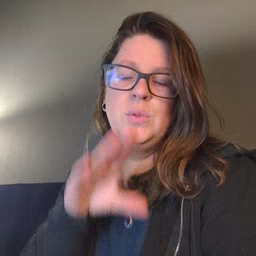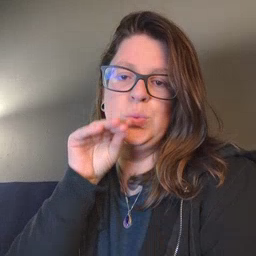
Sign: goose